Question: I have both '.isBodyHtml=true' and 'AlternativeViews' option with one for 'text/html', but the 'View Code' option in Outlook is grayed out and not available for me to use.
My code:
'''
var emailContent = "<html><body><b>this should be bold</b></body></html>";
var client = new SmtpClient("...", 25)
{
Credentials = new NetworkCredential("...", "..."),
EnableSsl = true
};
var msg = new MailMessage("...", toEmail, "subject", emailContent);
msg.AlternateViews.Add(AlternateView.CreateAlternateViewFromString(emailContent, new System.Net.Mime.ContentType("text/html")));
msg.IsBodyHtml = true;
client.Send(msg);
'''
Note: I am using GMail's smtp, so I wonder if GMail is doing something to the headers saying, "hey, no one should be able to View Source in Outlook for gmail emails"? Thanks!
screenshot of grayed out View Code button in Outlook 2010:
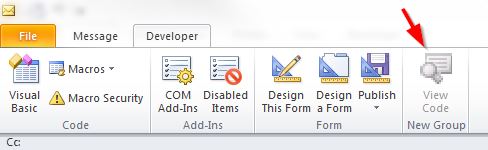
Answer: I believe what you want is actually the 'View Source' command, not the 'View Code' one. This is available by default under 'Message -> Move -> Actions -> Other Actions -> View Source'.